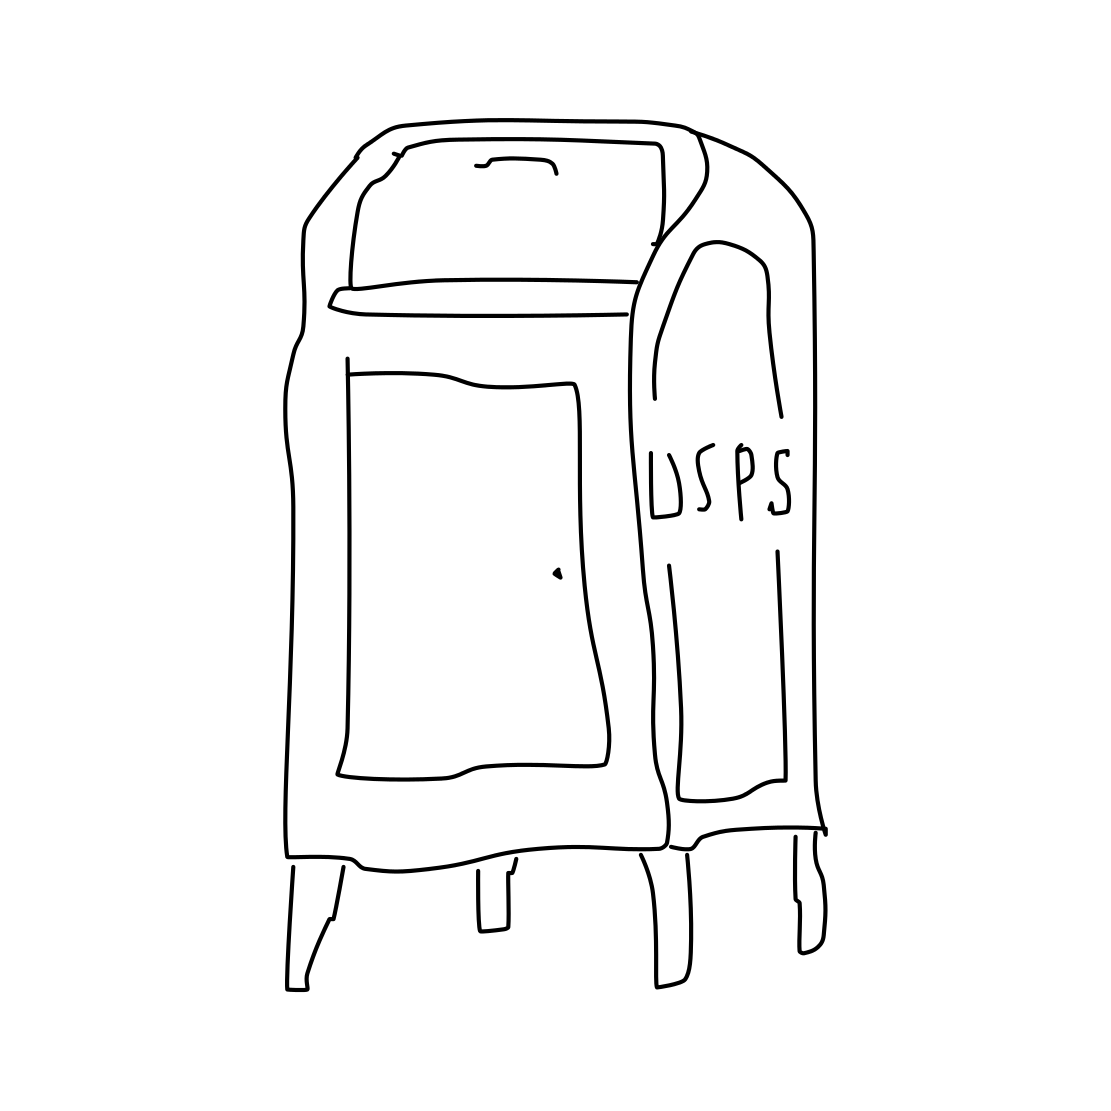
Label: mailbox